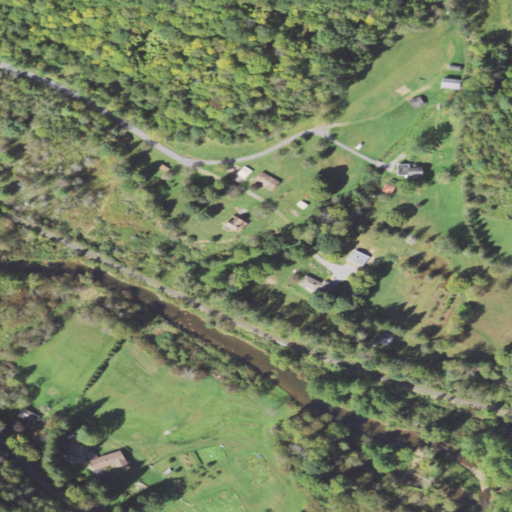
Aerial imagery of valley in Pennsylvania named Conway Hollow containing deciduous forest, mixed forest, open development, pasture, woody wetlands, shrub, low intensity development, and evergreen forest